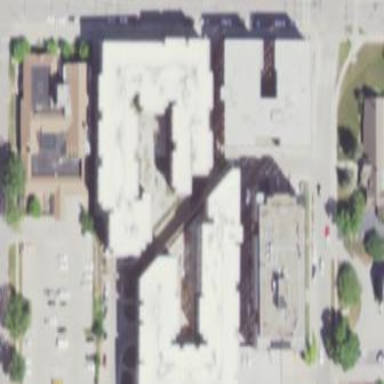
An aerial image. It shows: Part of building.